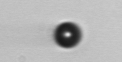
Label: bead